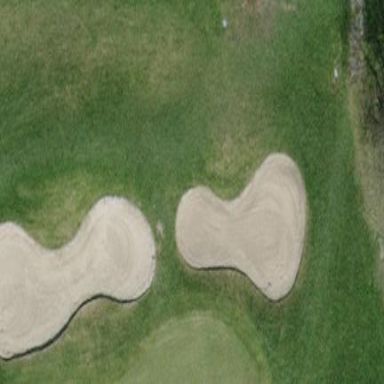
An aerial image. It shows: Golf bunker filled with sandy terrain.